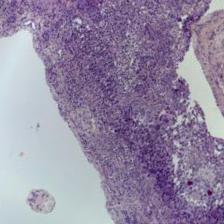
Diagnosis: OSCC